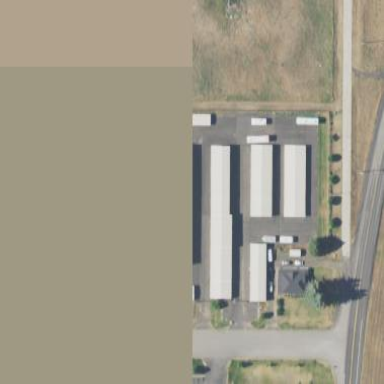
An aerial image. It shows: Commercial area with storage rental shop.